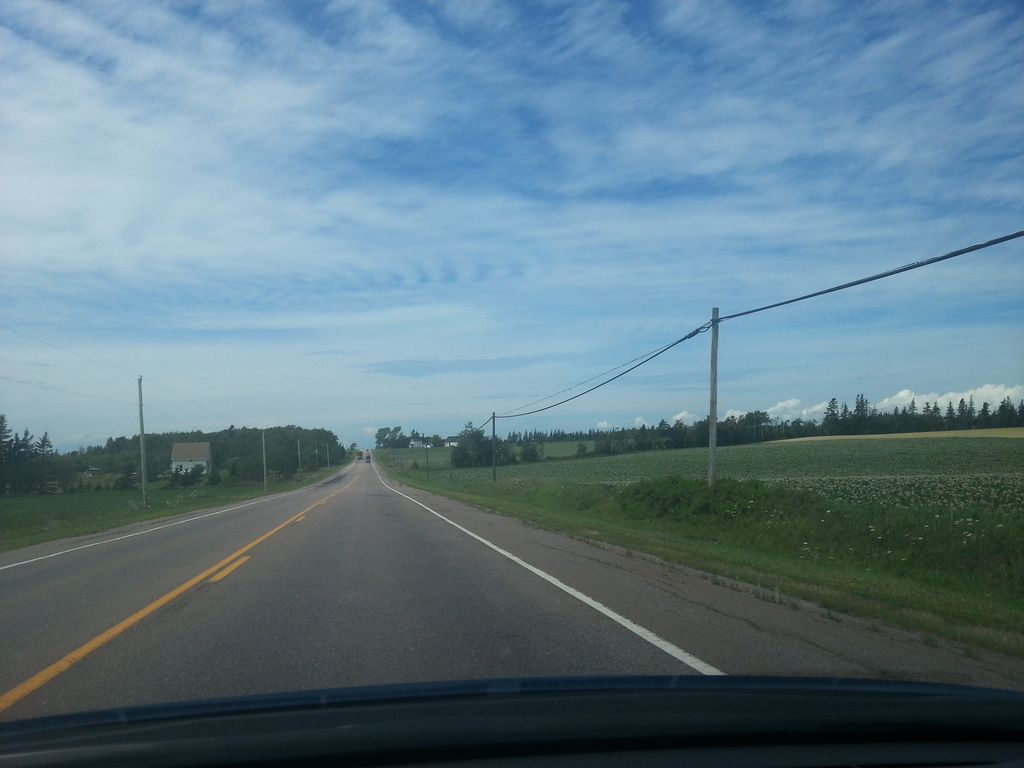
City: charlottetown